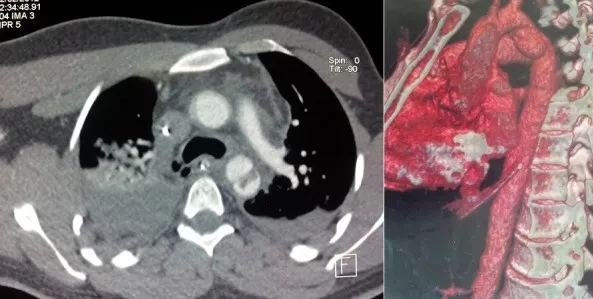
Rupture of the isthmus with right pleural effusion.
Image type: radiology (ct)